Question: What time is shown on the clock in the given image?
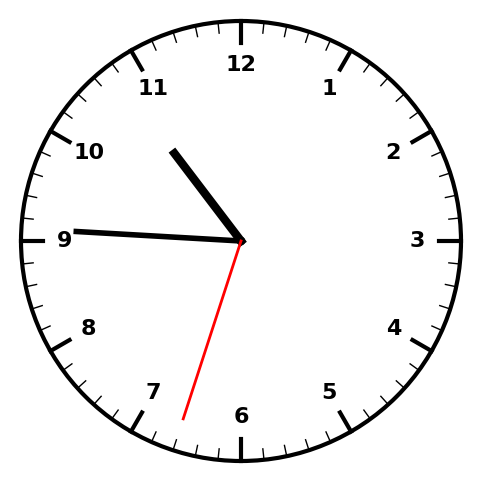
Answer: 10:45:33